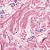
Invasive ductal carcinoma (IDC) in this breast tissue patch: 0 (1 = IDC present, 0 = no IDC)